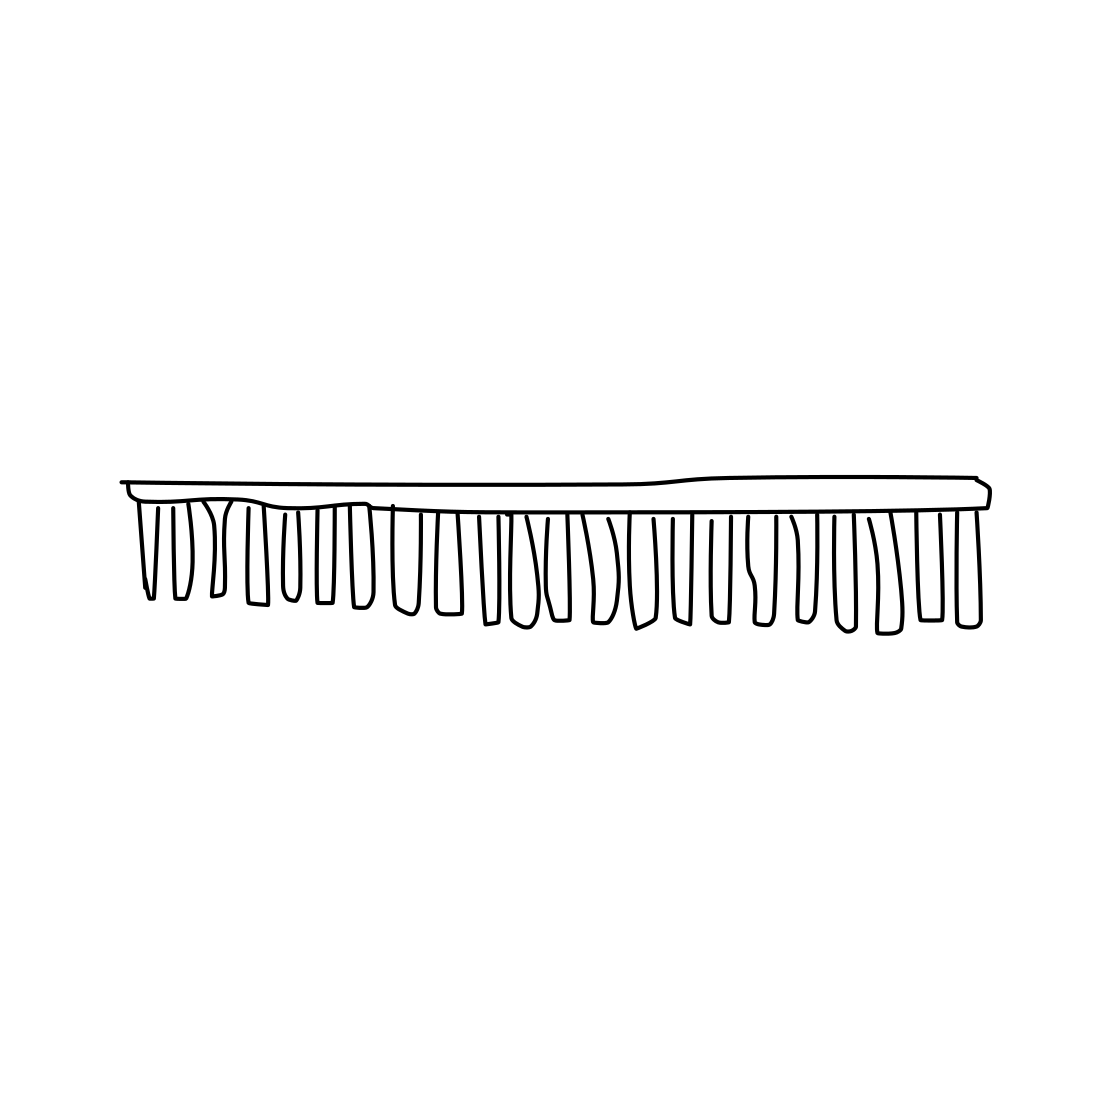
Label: comb